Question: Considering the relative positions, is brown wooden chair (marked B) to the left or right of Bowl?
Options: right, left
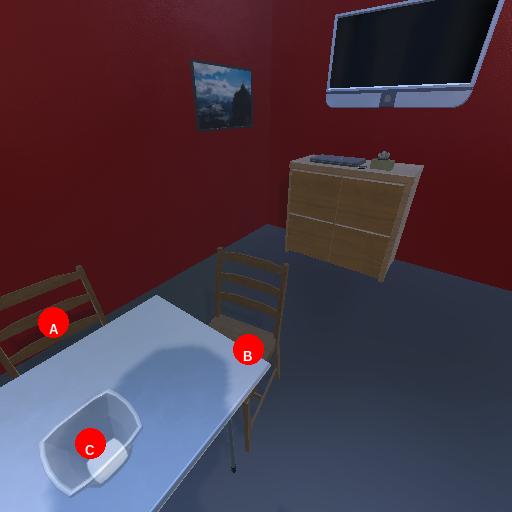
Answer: right